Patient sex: M
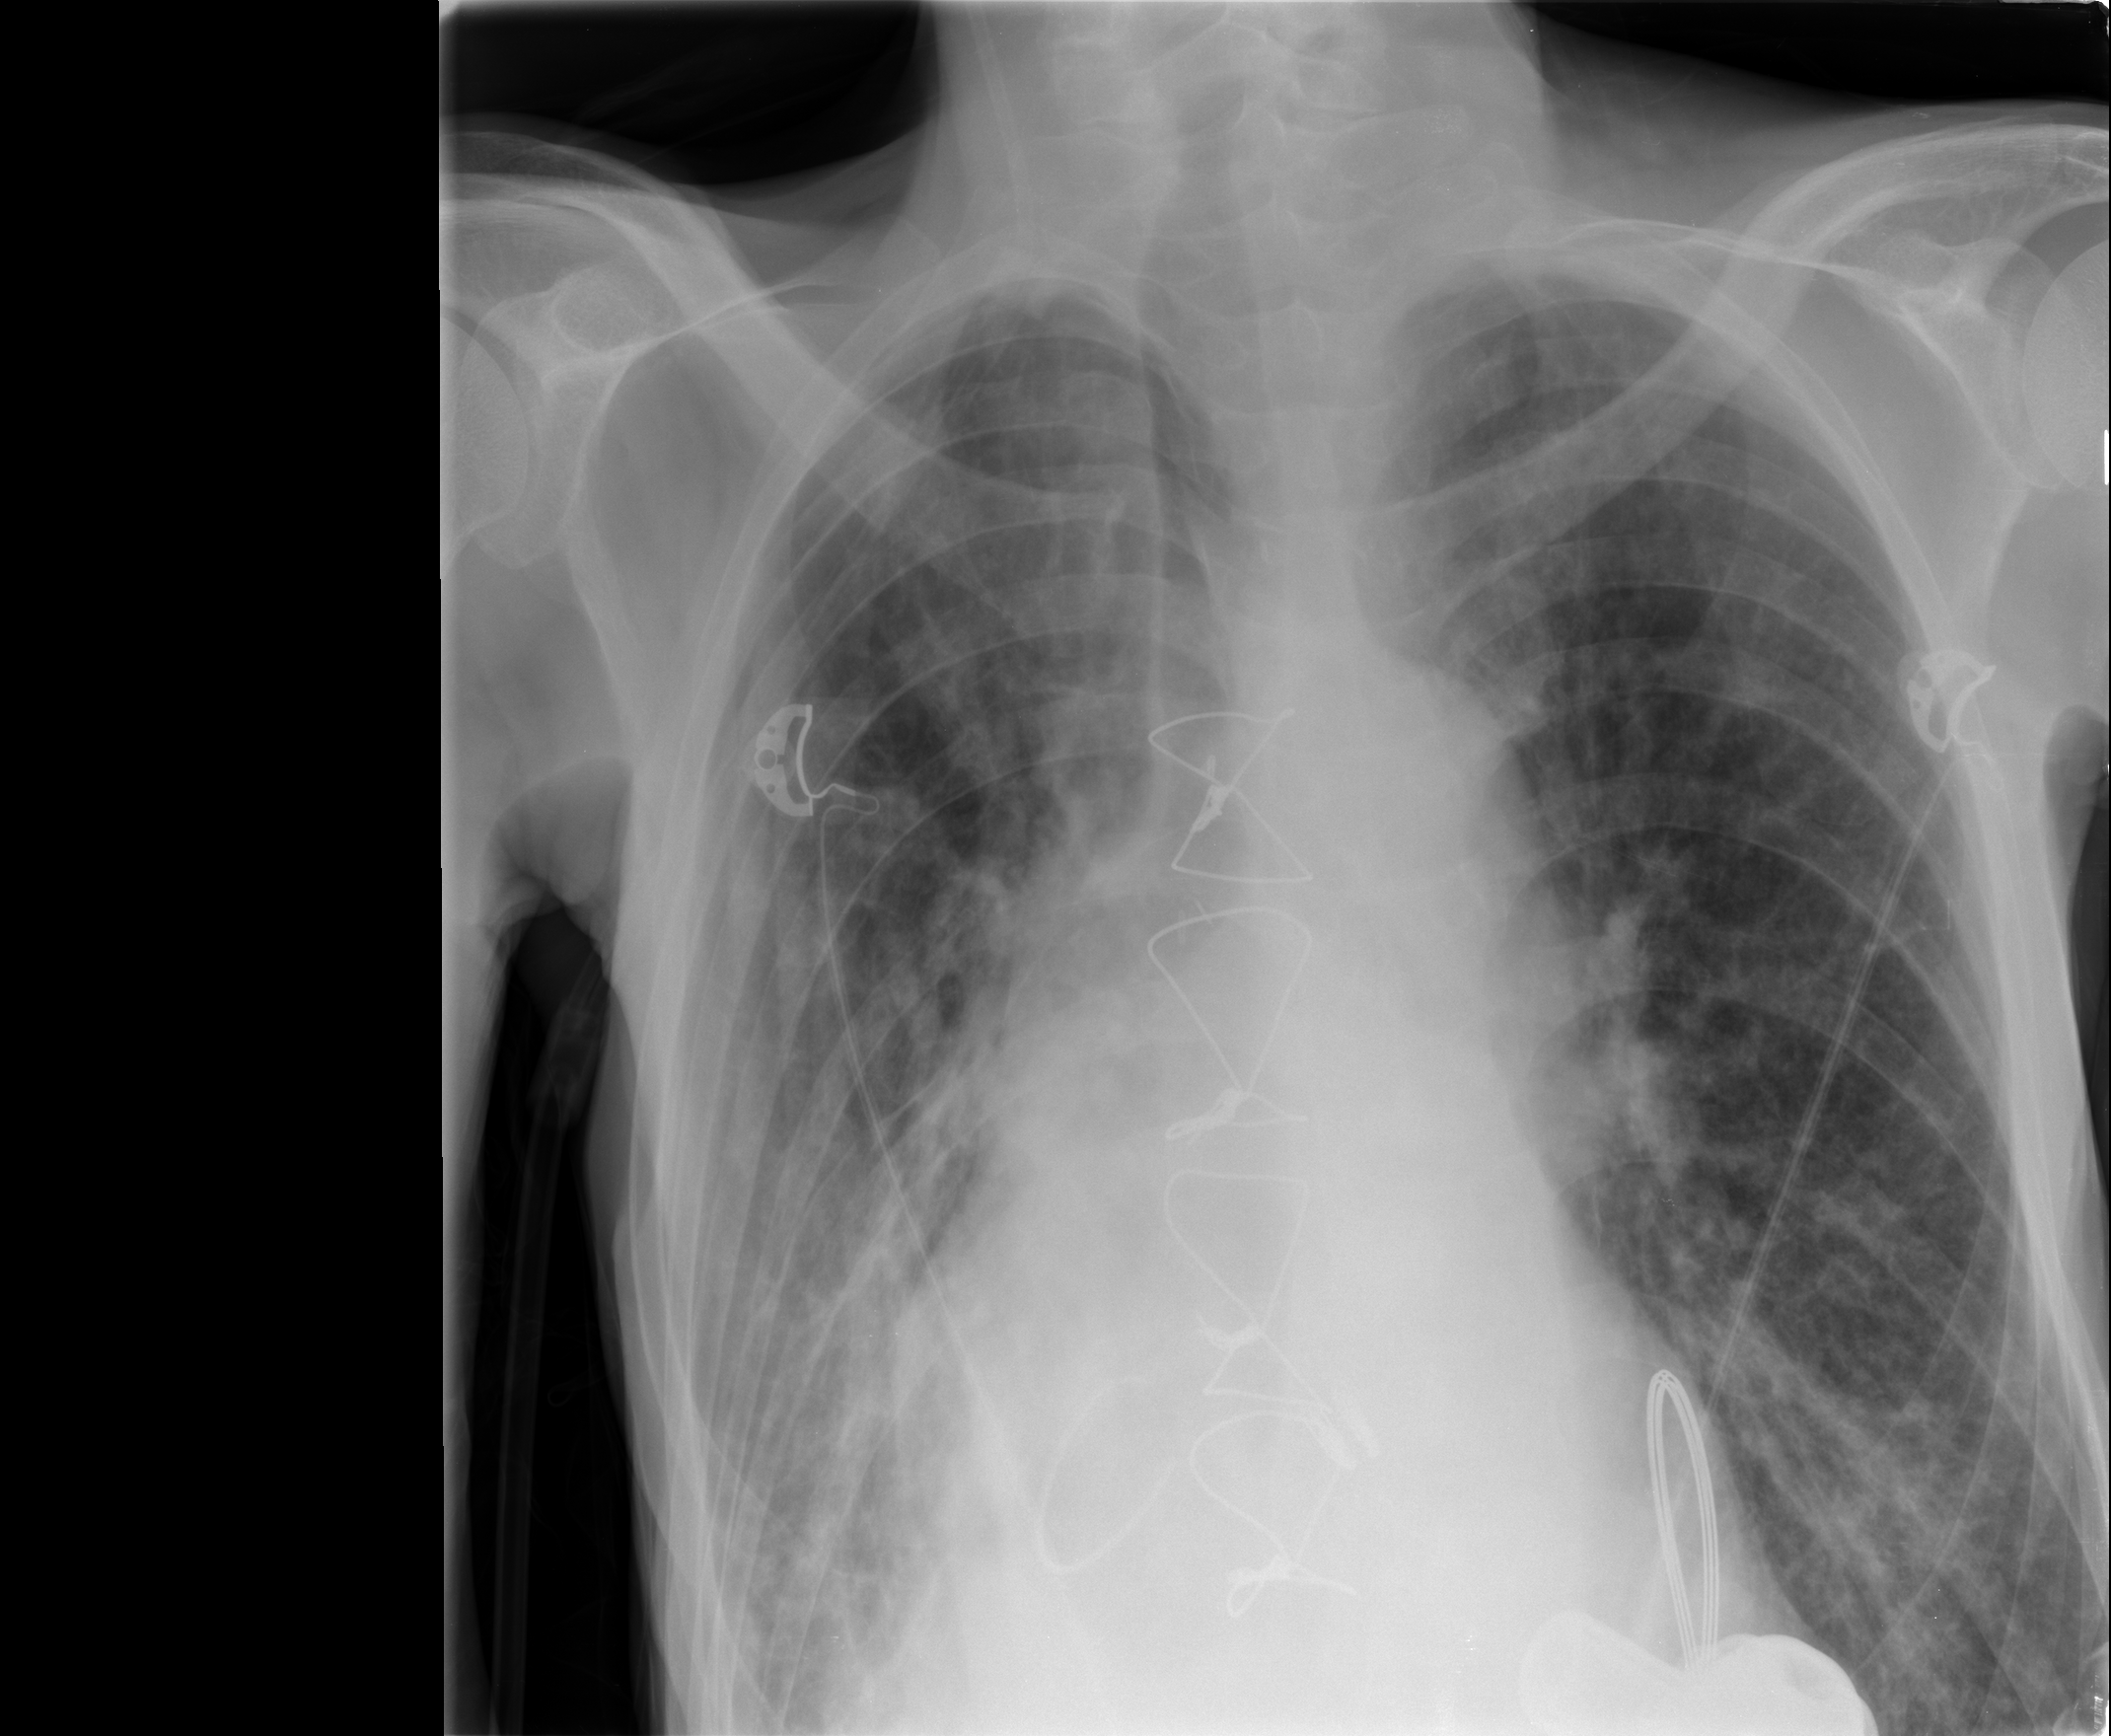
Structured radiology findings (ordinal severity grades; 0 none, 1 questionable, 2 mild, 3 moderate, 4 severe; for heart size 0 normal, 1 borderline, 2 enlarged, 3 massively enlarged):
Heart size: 2
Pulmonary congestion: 0
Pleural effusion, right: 0
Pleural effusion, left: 0
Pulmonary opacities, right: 3
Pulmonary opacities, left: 2
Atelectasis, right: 3
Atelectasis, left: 2